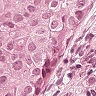
Metastatic tissue present: yes